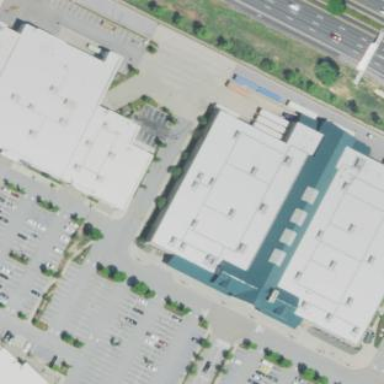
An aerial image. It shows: Outdoor retail shop.